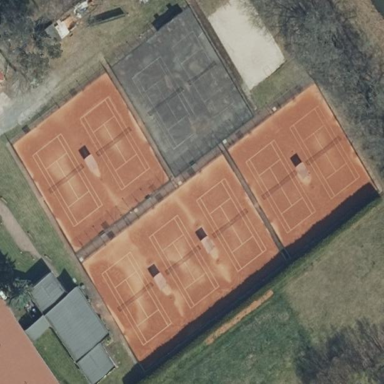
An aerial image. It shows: Tennis court in leisure pitch.